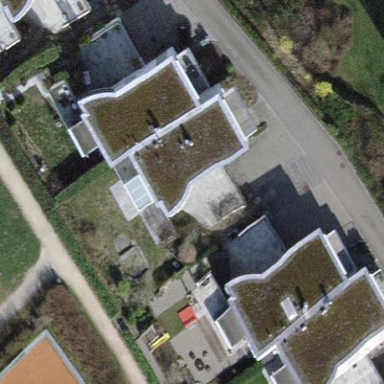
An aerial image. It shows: Semidetached house with flat roof.